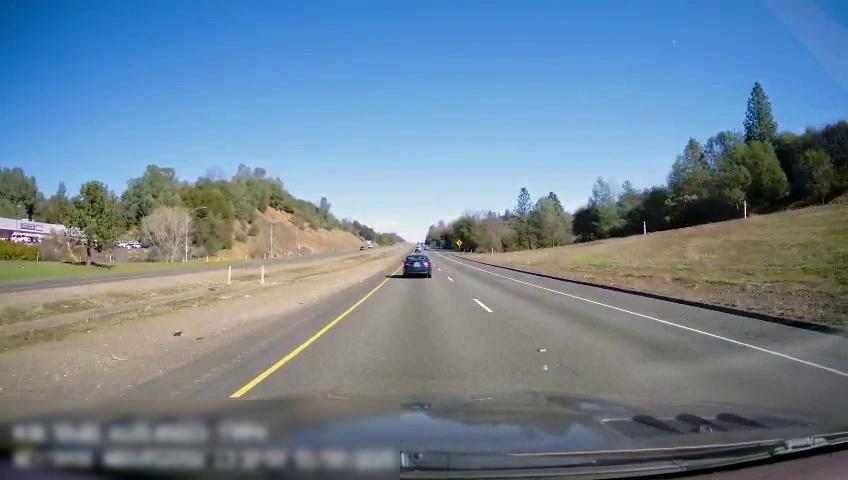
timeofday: Day
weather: Sunny
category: Drivable Space
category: Drivable Space
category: Vehicles | Car
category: Lanes | Current Lane
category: Lanes | Current Lane
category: Lanes | Alternate Lane